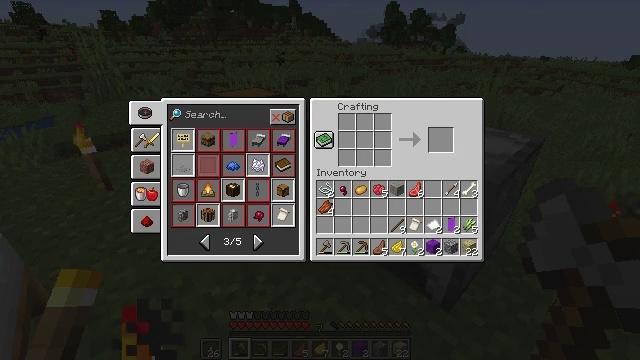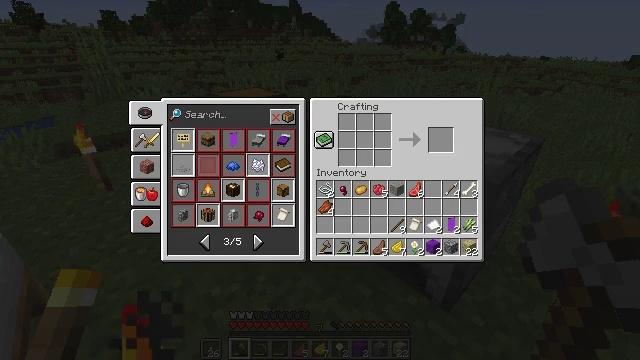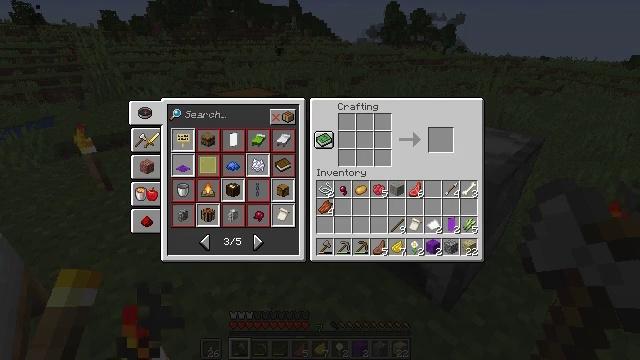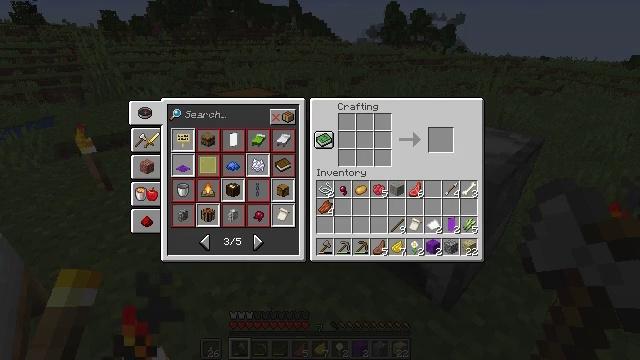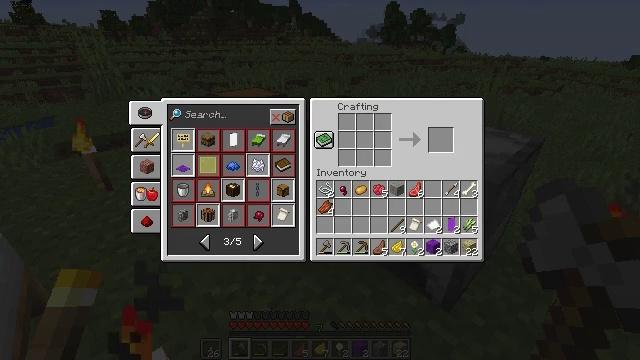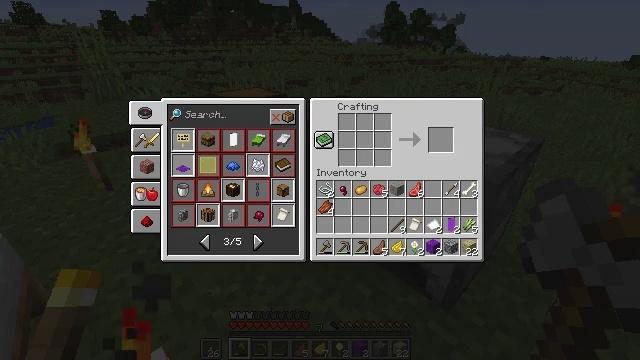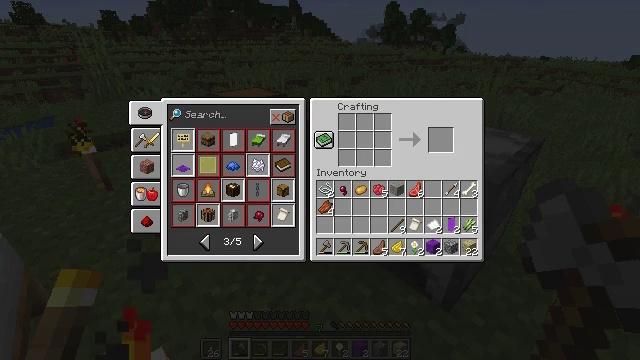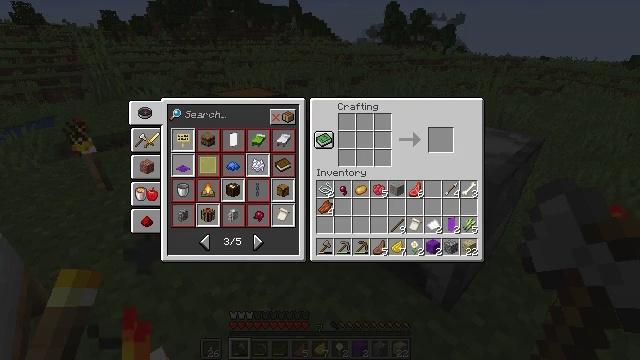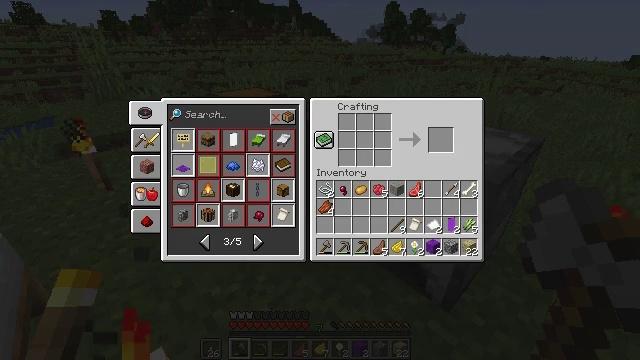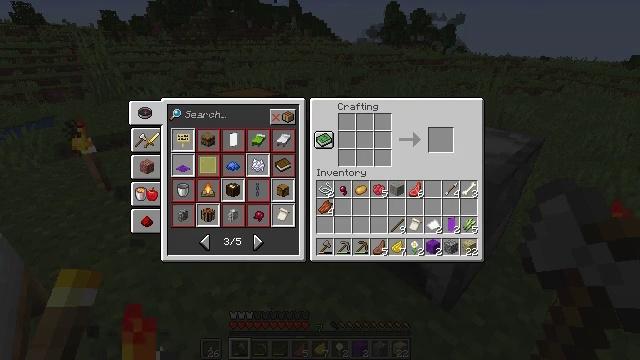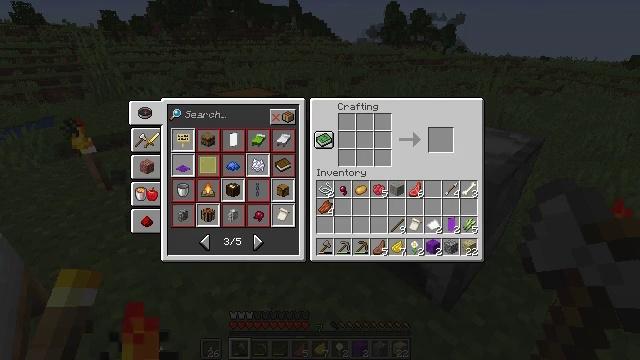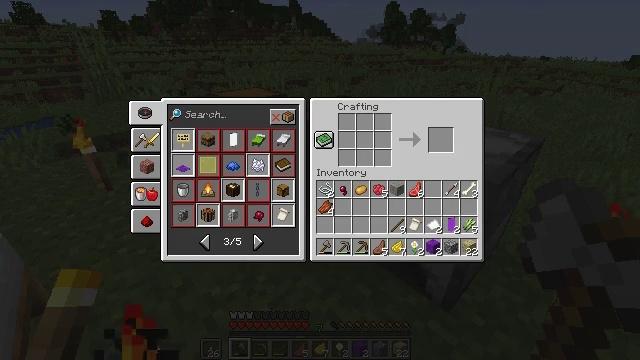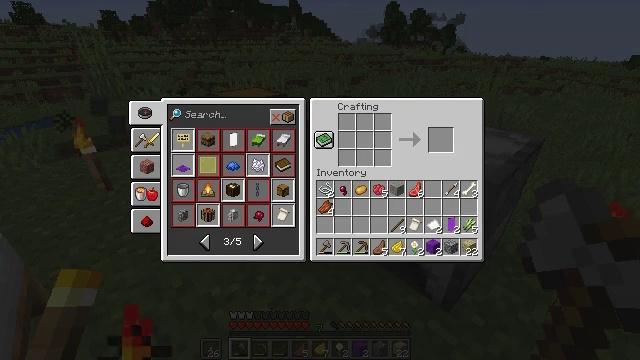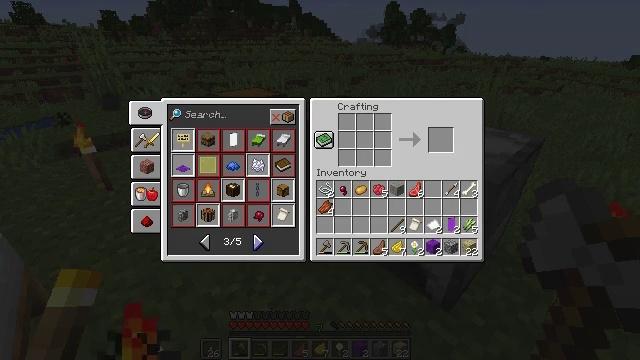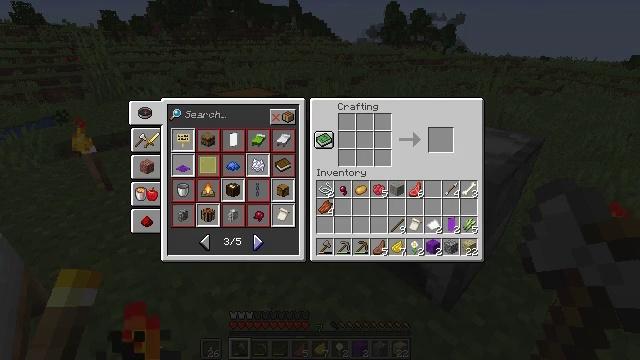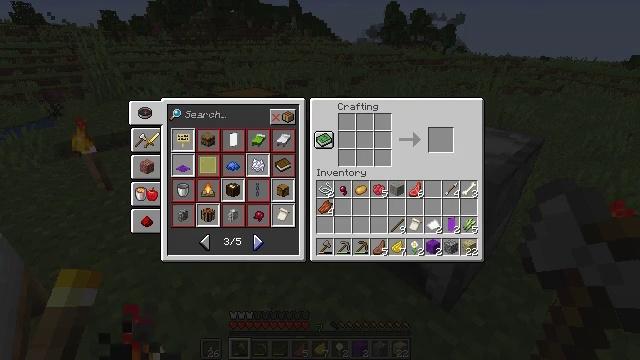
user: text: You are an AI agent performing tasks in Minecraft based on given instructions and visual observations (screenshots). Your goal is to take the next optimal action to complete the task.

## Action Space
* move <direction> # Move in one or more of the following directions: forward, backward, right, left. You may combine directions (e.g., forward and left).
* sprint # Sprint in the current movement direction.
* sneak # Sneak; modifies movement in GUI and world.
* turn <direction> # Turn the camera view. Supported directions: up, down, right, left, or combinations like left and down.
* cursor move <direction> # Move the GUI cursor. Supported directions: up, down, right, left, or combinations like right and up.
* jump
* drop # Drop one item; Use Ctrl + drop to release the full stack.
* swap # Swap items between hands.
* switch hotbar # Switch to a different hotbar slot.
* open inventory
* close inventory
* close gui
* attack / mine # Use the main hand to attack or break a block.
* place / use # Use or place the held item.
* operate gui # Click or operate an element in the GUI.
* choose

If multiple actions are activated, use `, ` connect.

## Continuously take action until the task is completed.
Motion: motion action
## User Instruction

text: Open the crafting table to craft a loom.
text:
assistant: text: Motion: no_op
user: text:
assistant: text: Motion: no_op
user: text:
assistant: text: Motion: cursor move left
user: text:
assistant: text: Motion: cursor move left
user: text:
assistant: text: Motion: cursor move left
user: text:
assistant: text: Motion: no_op
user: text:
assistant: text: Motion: no_op
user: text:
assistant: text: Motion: operate gui
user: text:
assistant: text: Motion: operate gui
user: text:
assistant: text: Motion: operate gui
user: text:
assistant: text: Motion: no_op
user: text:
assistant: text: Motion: no_op
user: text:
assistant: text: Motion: no_op
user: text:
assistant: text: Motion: no_op
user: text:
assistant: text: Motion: no_op
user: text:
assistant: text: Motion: no_op
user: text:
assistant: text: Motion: operate gui
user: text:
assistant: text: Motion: operate gui
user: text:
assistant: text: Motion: operate gui
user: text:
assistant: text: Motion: operate gui
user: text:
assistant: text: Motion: no_op
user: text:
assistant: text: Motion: no_op
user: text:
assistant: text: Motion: no_op
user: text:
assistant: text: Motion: no_op
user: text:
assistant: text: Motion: no_op
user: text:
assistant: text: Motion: no_op
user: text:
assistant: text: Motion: no_op
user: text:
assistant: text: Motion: no_op
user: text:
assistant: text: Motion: no_op
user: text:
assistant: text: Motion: no_op